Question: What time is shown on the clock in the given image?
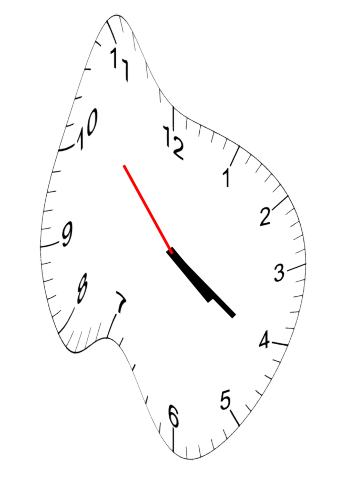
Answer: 04:20:53